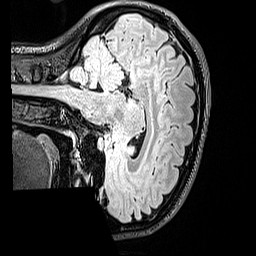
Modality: FLAIR
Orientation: sagittal
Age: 23
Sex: female
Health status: healthy
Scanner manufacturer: siemens
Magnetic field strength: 3 T
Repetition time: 5 s
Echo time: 0.388 s